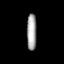
Tissue: prostate
Cell type: Fibroblasts
Senescence score: 0.7094
Nuclear area (px): 349
Mean DAPI intensity: 163.96